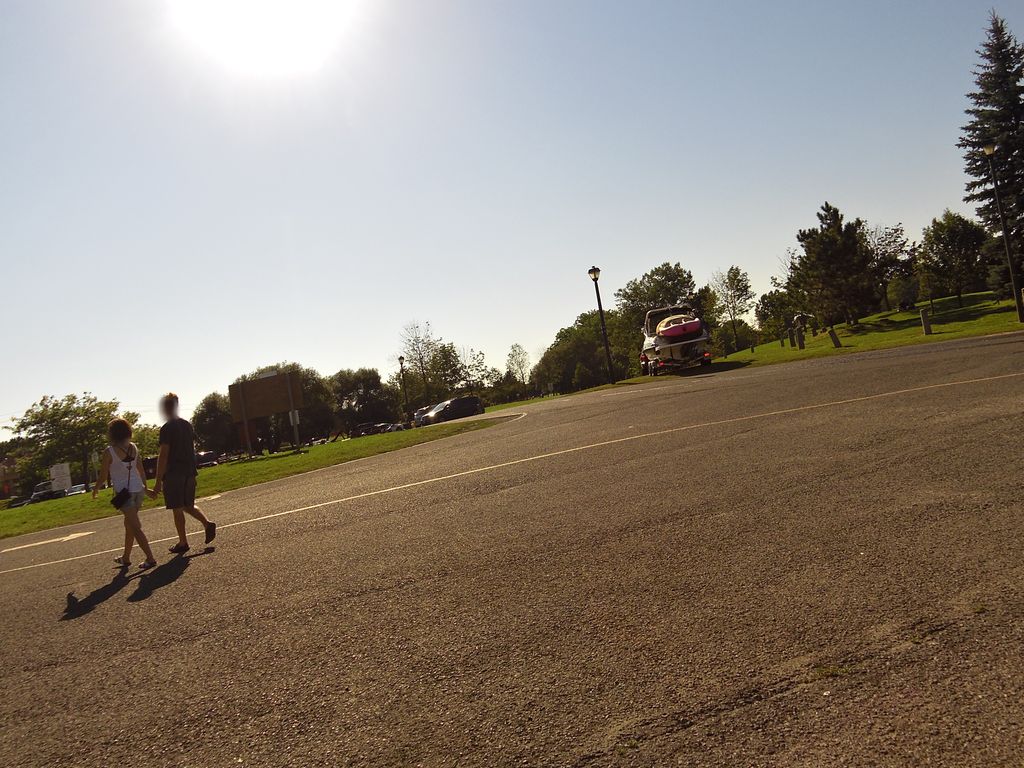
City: ottawa-gatineau